Question: >
<URL>
How can I customize font in my iPhone app?
Is it possible?
How can I use this custom font in a 'UILabel'?
I am trying to add 'MYRIADPRO-SEMIBOLD.OTF' font in my App.
and the code is
'''
UIFont *customFont = [UIFont fontWithName:@"MYRIADPRO-SEMIBOLD" size:35];
titleLbl.font = customFont;
'''
And the Plist is

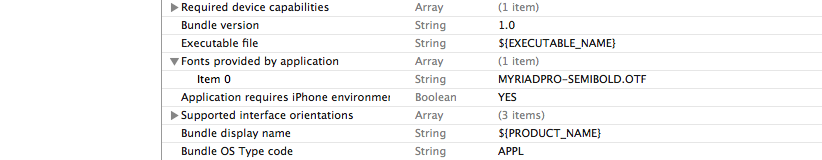
Answer: Try the steps below:

'''
UIFont *customFont = [UIFont fontWithName:@"fontName" size:size];
// further you may set That Font to any Label etc.
'''
Make Sure you have added that file in your resources Bundle.